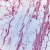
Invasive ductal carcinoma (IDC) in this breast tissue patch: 0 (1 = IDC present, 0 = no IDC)